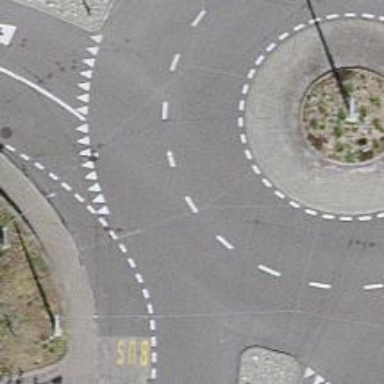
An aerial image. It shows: Primary highway with asphalt surface circling roundabout. Trolley wires are present.